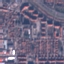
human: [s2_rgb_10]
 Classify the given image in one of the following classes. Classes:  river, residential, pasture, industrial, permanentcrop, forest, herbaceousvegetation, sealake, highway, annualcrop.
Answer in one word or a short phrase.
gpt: Residential